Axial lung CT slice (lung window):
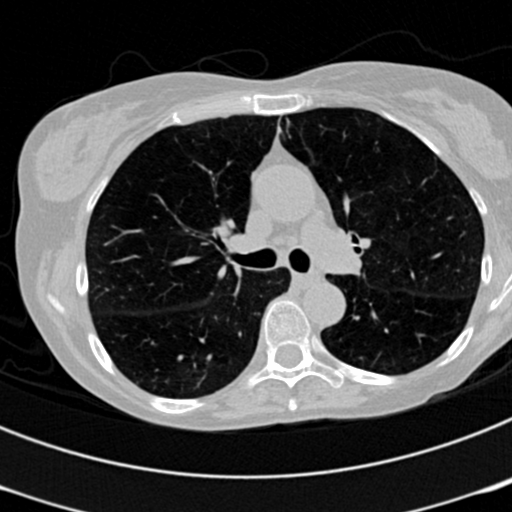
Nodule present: no